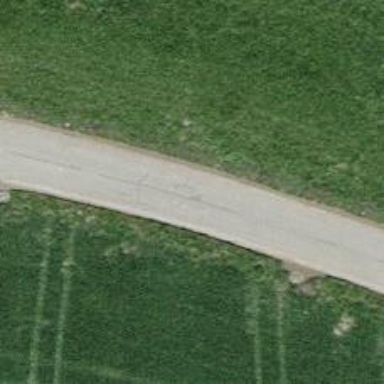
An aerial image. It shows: Unclassified road with asphalt surface.